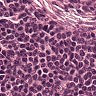
Metastatic tissue present: no